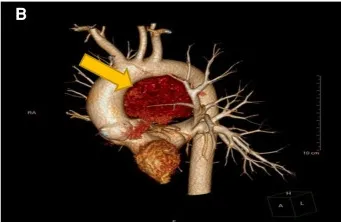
Preparative computed tomography scan of the chest showing in the anterior mediastinum. (A) The mass close to the main pulmonary artery bifurcation and extended along the right pulmonary artery.
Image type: radiology (ct)